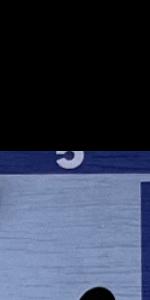
Label: Empty